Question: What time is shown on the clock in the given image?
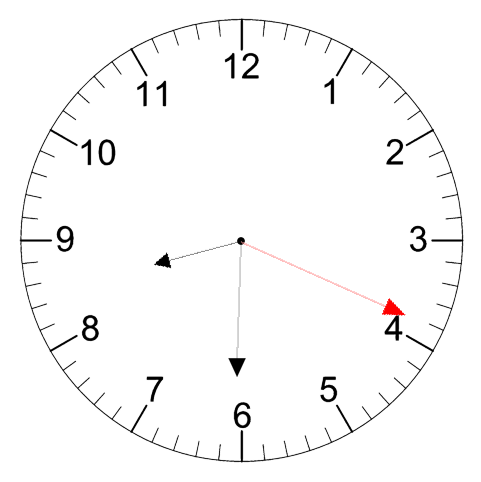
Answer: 08:30:19